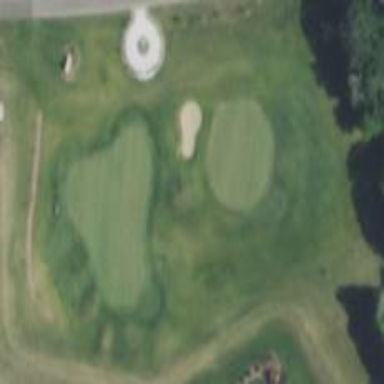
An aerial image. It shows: Golf course.